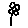
Label: flower